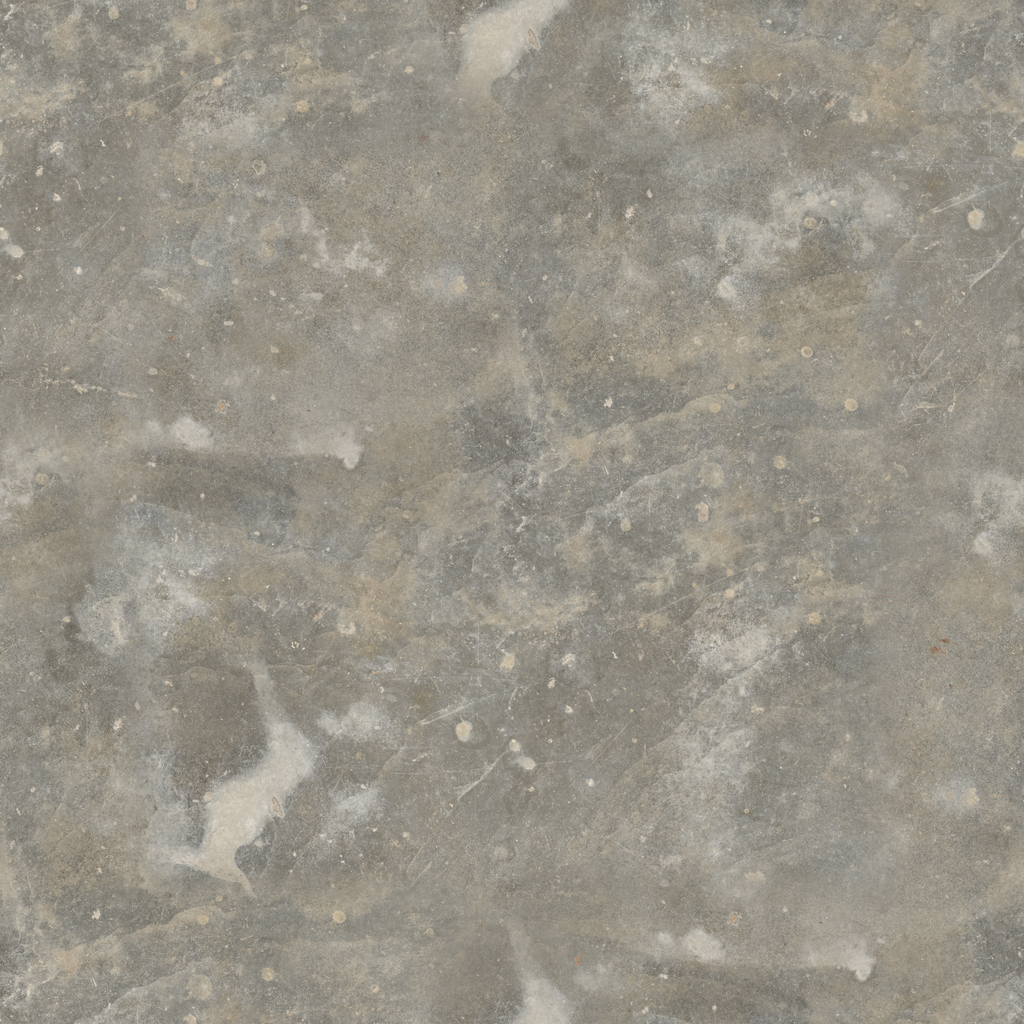
Texture map type: Color